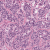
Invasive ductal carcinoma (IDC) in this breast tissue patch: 1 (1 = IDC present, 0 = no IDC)